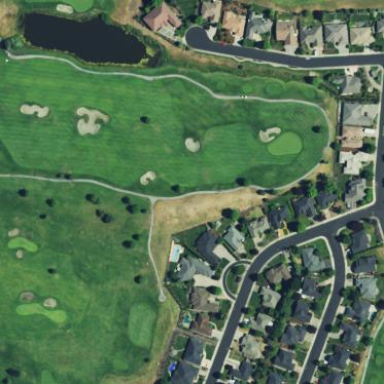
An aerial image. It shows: Scenic golf fairway.